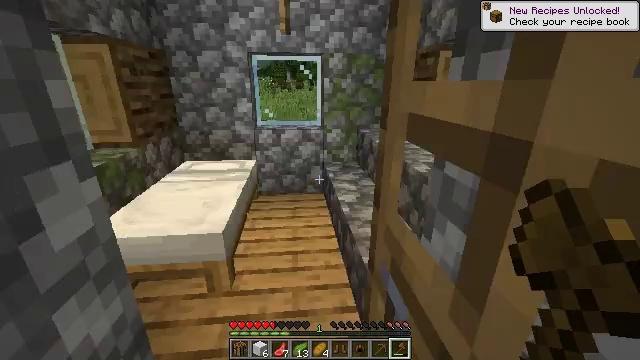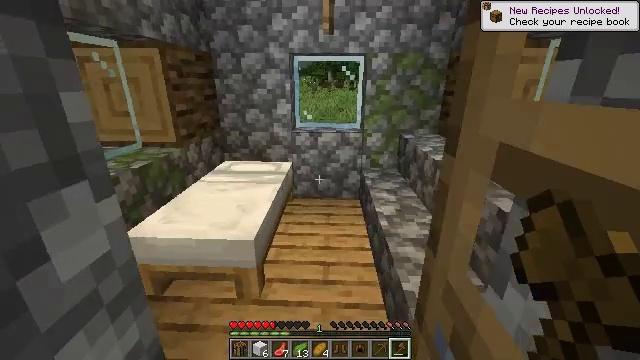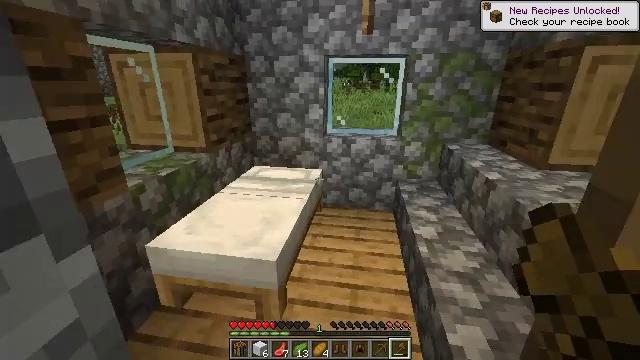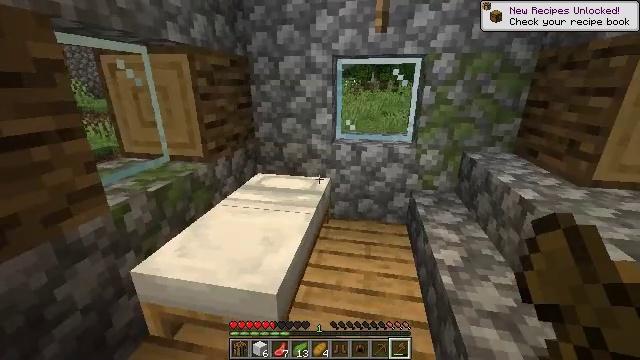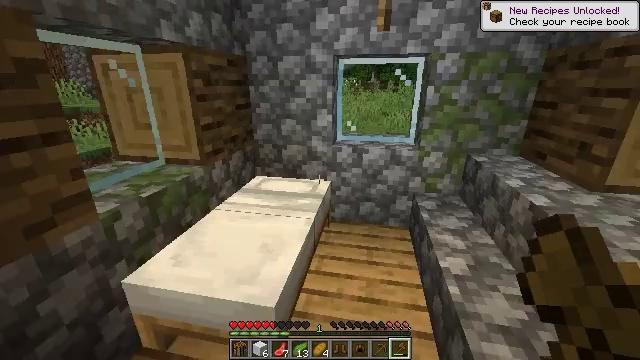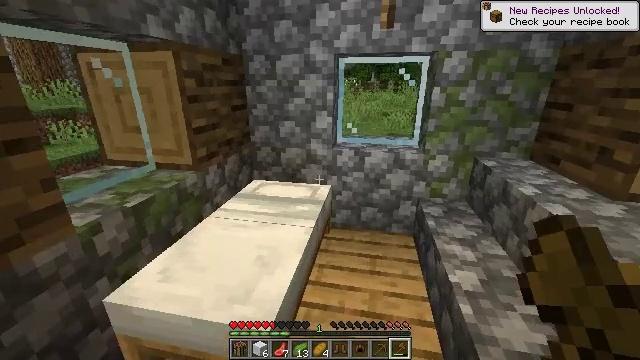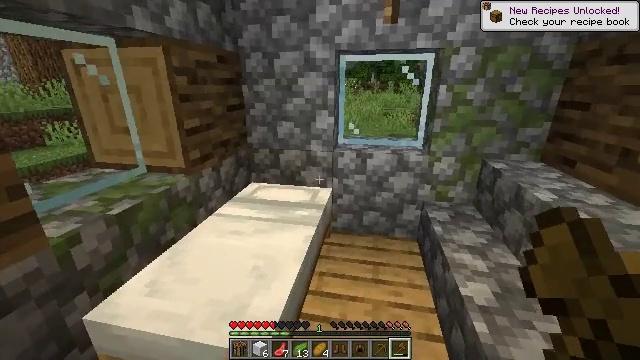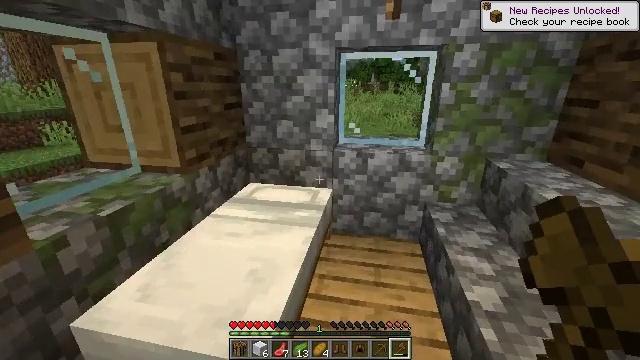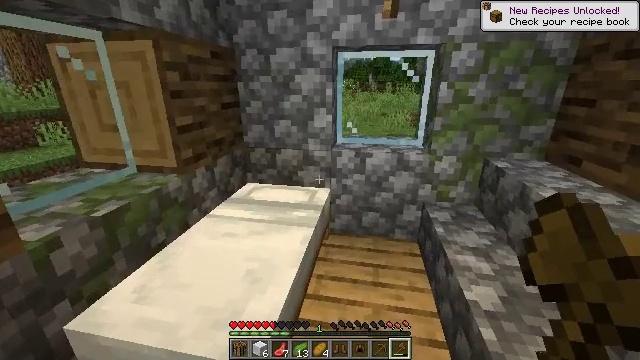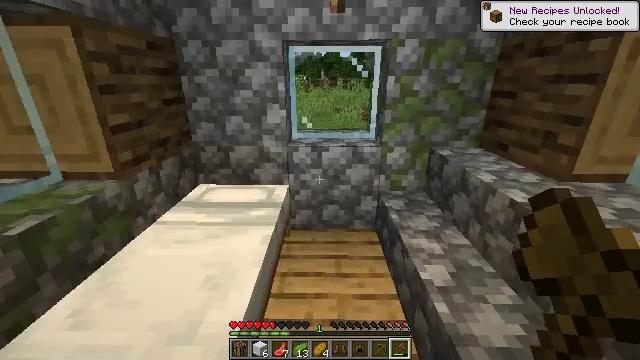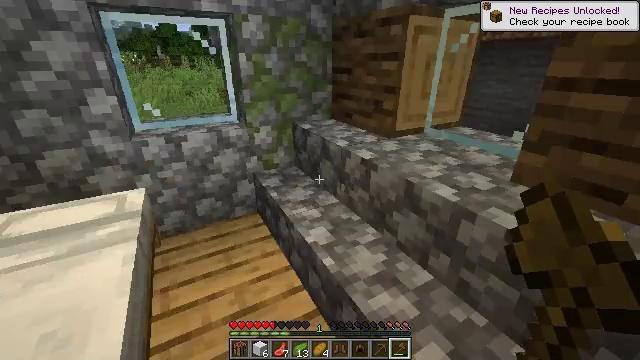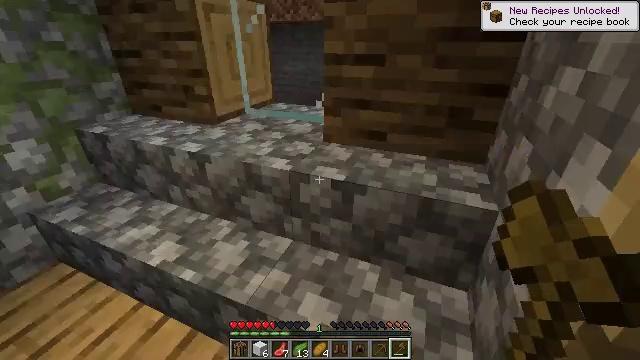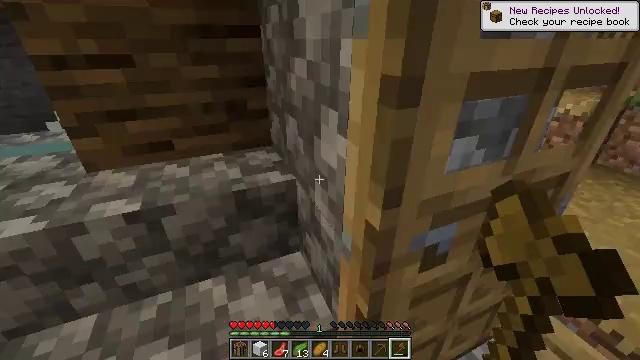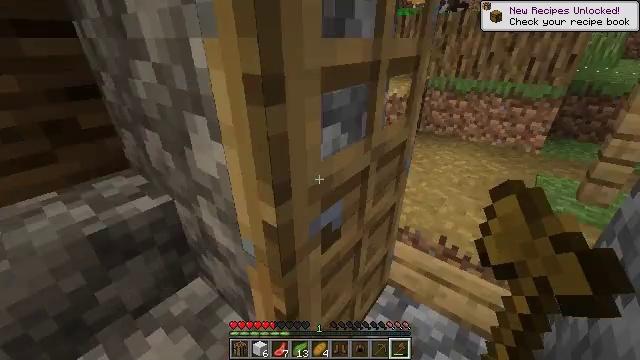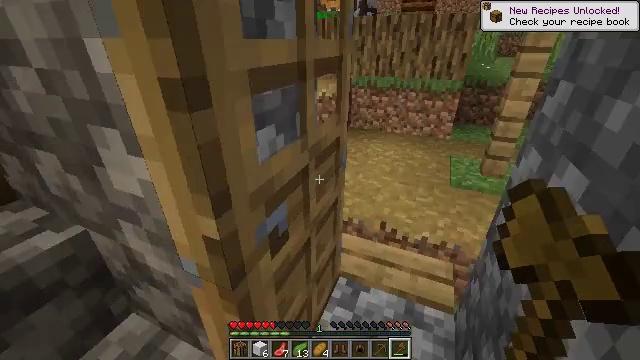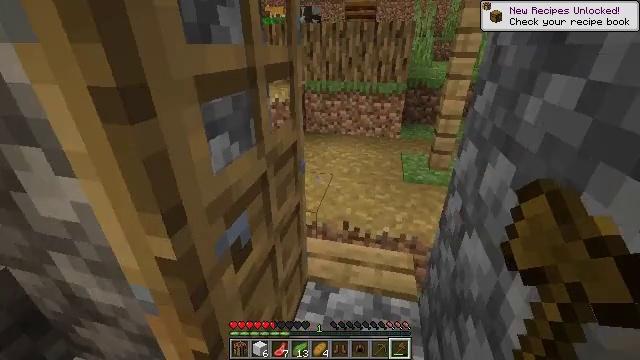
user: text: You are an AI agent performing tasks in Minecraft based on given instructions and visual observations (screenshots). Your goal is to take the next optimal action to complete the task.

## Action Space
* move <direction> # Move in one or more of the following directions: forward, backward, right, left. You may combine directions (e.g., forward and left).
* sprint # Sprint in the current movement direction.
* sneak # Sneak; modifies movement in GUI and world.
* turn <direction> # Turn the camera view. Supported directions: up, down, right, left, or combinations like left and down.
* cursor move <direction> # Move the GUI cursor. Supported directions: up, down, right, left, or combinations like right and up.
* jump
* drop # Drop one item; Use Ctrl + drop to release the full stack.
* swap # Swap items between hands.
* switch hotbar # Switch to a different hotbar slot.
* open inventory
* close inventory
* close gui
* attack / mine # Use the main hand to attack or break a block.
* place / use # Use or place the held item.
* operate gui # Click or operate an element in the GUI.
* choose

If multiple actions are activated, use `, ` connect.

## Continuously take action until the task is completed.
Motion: motion action
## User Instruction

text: Collect carrots by breaking the crop.
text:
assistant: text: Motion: move forward, turn left
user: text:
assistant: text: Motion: move forward, turn left
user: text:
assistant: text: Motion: move forward, turn left
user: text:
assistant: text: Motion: move forward
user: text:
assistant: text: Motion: no_op
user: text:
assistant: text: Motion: no_op
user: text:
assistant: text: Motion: no_op
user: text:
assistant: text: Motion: no_op
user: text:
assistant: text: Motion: turn right
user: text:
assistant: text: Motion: turn right and down
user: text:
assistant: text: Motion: turn right and down
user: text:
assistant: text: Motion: turn right
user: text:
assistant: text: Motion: turn right
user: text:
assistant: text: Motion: turn right
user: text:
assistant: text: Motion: turn right and up
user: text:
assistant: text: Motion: turn right
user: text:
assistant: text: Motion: turn right
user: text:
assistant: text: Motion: turn right
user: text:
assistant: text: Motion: move forward
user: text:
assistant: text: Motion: move forward
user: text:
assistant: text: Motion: move forward
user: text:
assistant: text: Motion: move forward
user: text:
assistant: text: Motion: move forward, sprint, turn up
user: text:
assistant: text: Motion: move forward, sprint, turn up
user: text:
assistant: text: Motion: move forward, sprint, turn left and up
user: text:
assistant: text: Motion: move forward, sprint, turn left and up
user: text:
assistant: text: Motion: move forward, sprint, turn left and up
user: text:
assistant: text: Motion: move forward, turn left and up
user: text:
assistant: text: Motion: move forward, turn left and up
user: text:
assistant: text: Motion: move forward, turn left and up